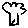
Label: tree